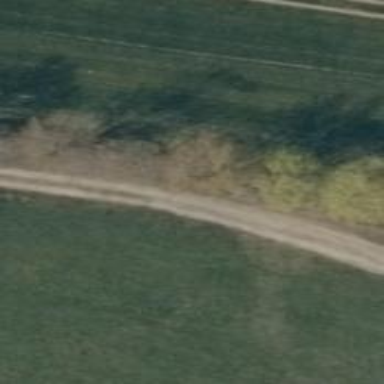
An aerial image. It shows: Gravel track with grade4 tracktype.